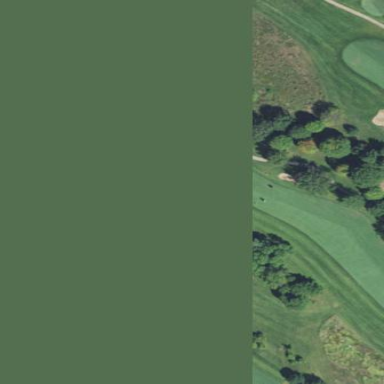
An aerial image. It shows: Grassy area designated as golf fairway.